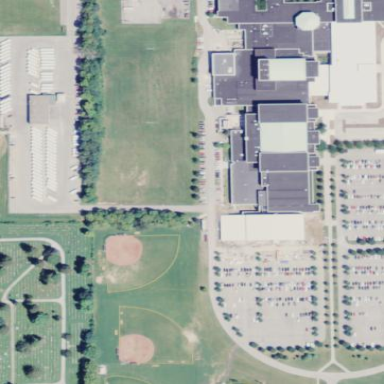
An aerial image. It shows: School.